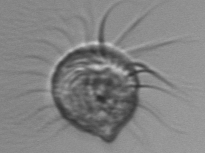
Label: Leegaardiella_ovalis